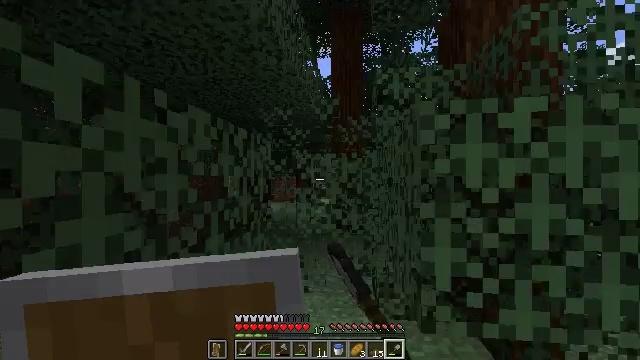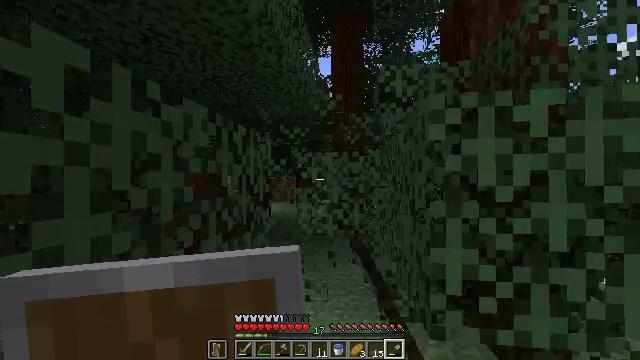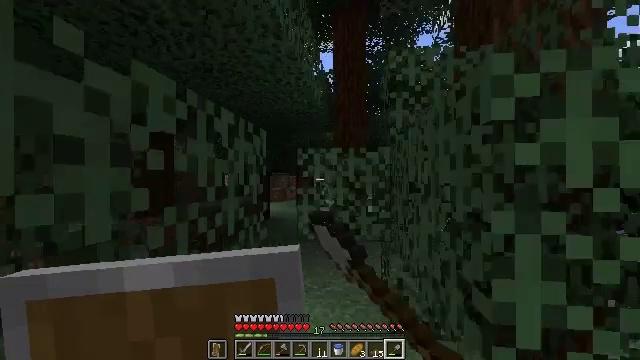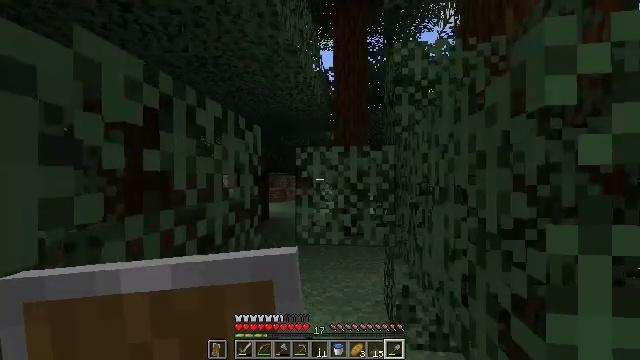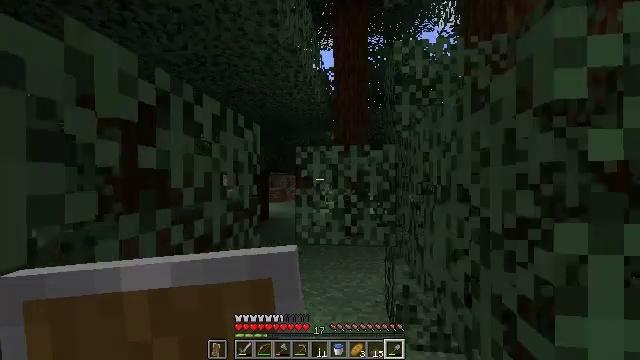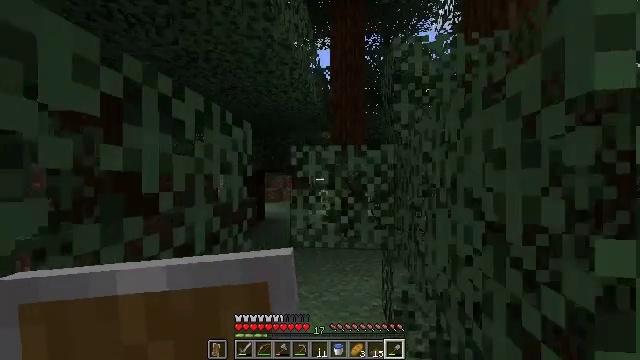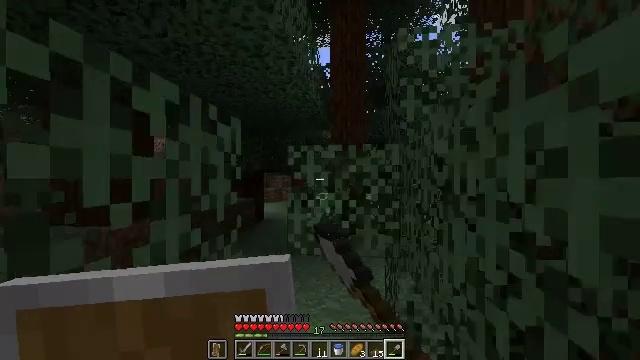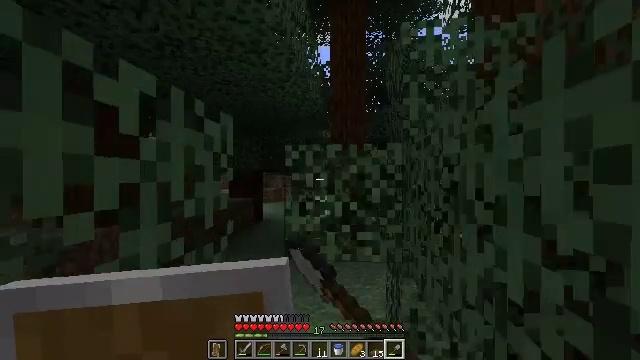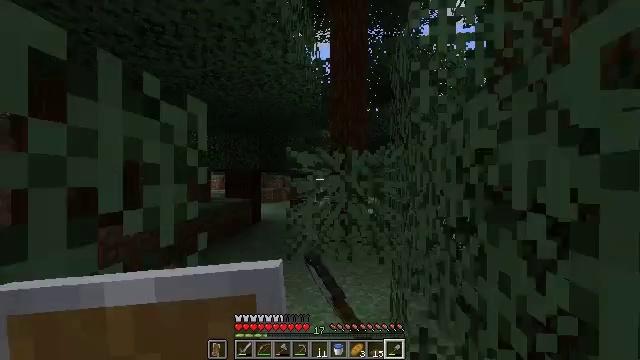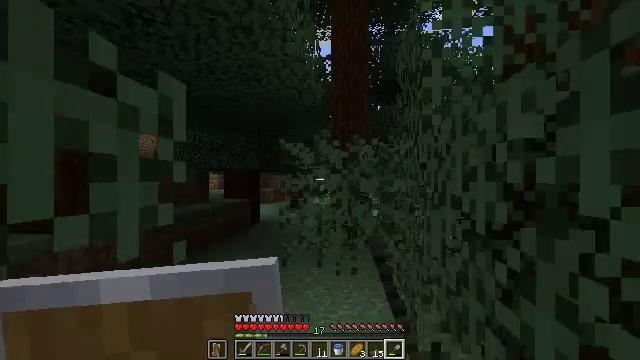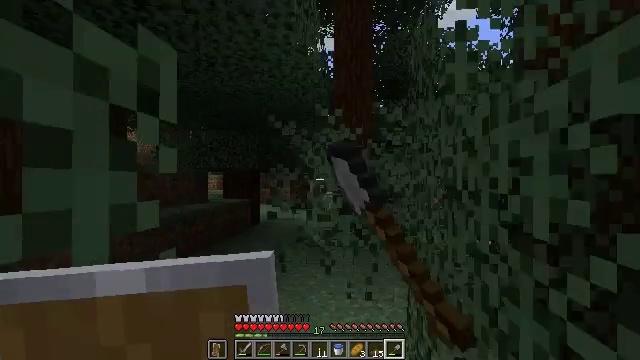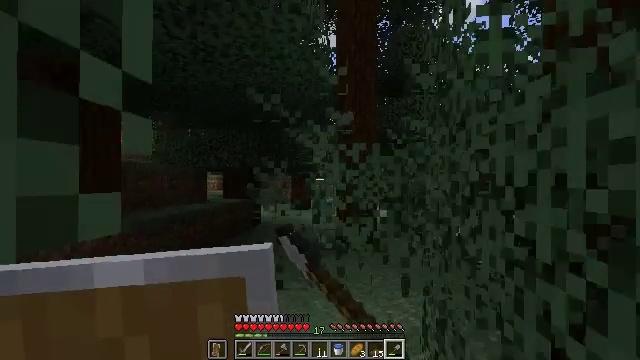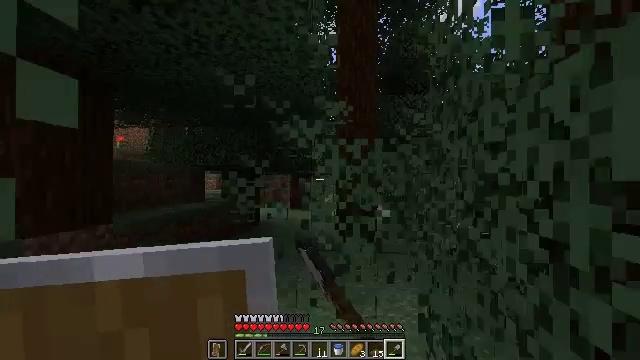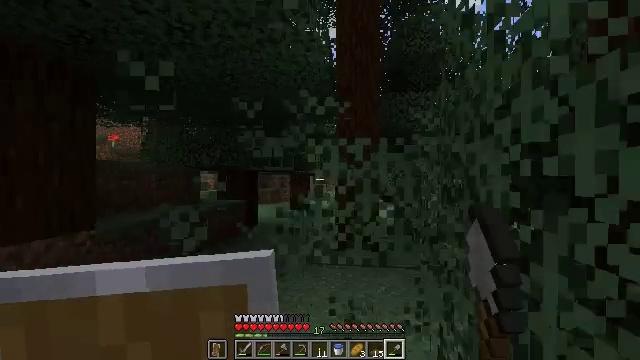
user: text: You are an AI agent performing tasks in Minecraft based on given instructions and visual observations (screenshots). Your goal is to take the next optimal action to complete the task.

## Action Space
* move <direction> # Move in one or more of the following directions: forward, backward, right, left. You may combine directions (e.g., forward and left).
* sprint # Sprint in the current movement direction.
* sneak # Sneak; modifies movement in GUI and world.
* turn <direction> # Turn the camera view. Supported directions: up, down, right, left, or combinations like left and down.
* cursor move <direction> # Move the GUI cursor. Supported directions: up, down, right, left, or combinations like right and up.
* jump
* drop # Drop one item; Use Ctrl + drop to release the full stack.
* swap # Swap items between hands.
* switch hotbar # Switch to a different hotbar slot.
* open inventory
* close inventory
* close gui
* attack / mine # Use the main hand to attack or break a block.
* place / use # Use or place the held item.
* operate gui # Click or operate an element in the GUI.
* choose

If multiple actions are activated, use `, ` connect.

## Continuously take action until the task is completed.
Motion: motion action
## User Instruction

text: Collect spruce leaves for landscaping.
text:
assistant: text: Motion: move forward, attack / mine
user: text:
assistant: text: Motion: move forward, attack / mine
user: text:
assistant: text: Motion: attack / mine
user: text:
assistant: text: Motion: attack / mine
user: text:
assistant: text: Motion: move forward, attack / mine
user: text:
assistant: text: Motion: move forward, attack / mine
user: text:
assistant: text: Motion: move forward, attack / mine
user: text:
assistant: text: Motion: move forward, attack / mine
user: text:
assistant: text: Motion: move forward and move left, attack / mine
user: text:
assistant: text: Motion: move forward and move left, attack / mine
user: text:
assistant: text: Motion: move forward and move left, attack / mine
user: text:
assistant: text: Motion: move forward, attack / mine
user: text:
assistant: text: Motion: move forward, attack / mine
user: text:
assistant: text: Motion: sprint